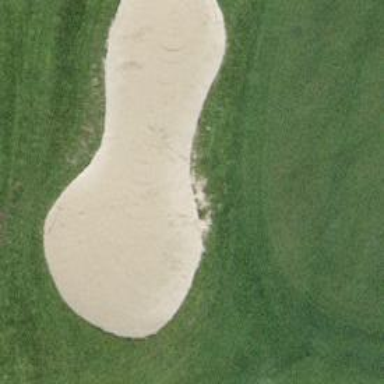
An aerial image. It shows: Golf bunker filled with sandy terrain.